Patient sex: F
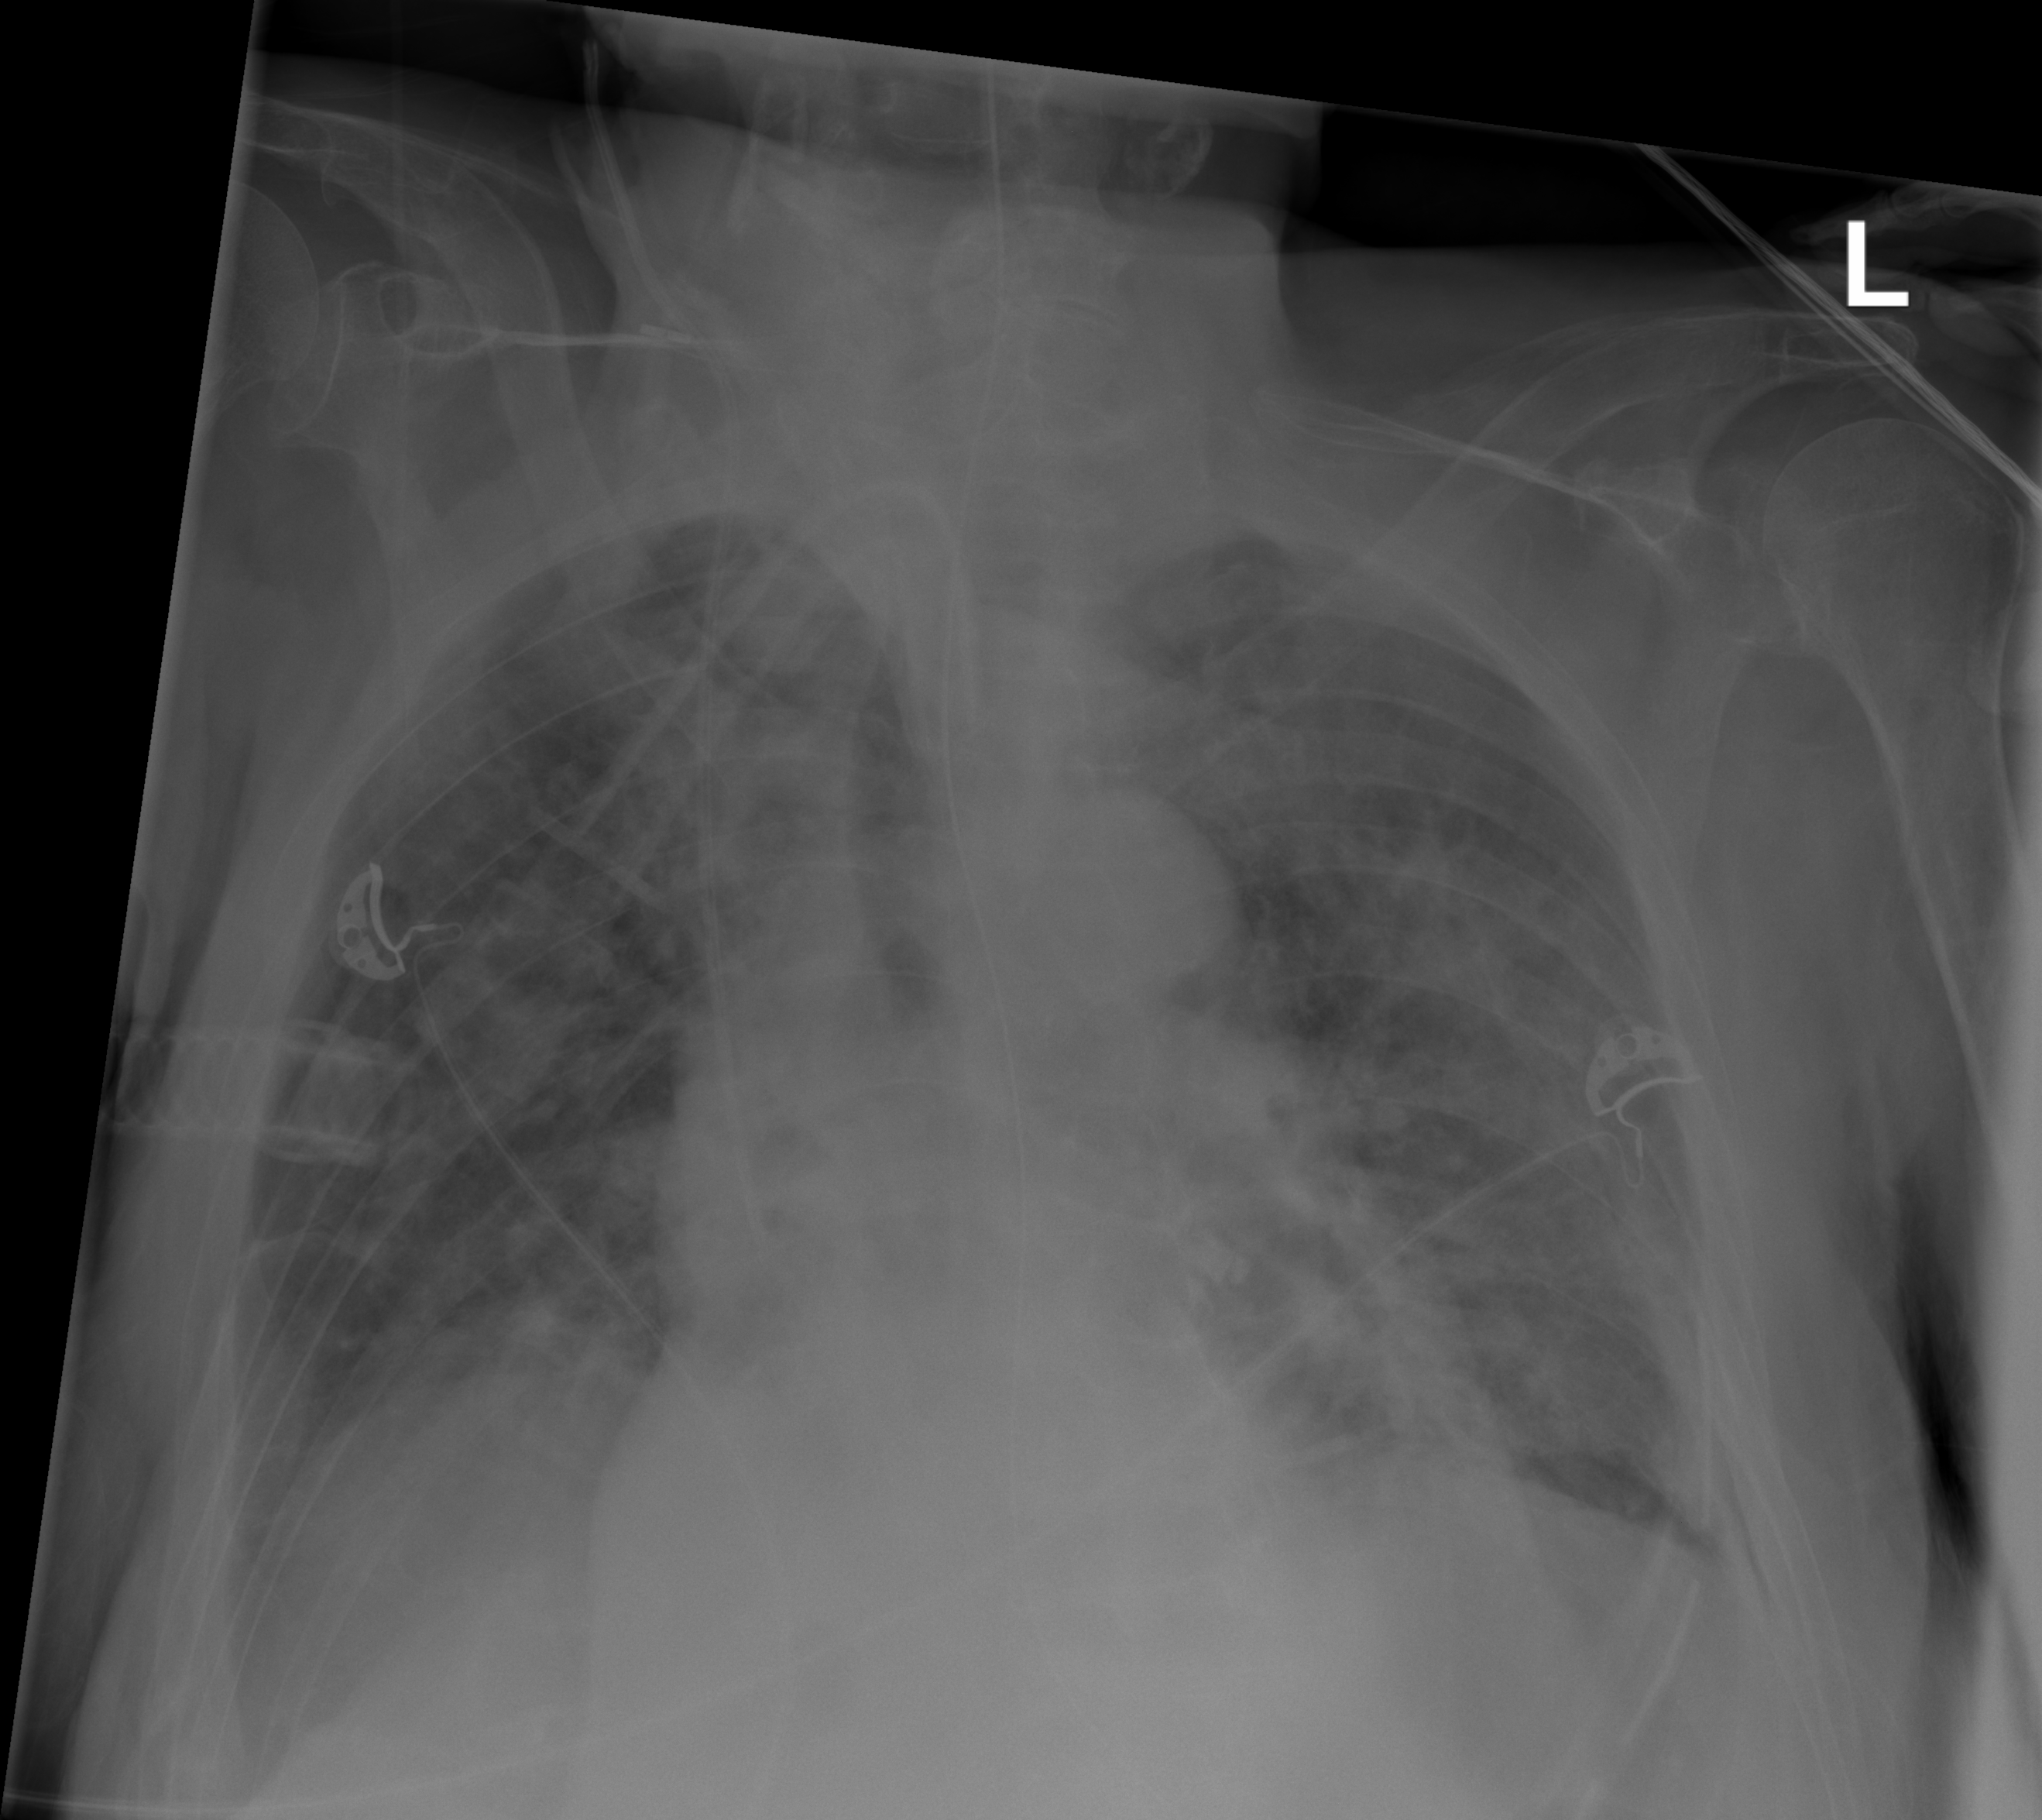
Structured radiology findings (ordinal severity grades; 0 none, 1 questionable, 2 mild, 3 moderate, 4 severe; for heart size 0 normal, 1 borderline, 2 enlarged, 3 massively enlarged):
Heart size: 1
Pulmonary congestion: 2
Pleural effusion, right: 0
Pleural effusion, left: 2
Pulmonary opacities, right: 2
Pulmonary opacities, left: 3
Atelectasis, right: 2
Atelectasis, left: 2